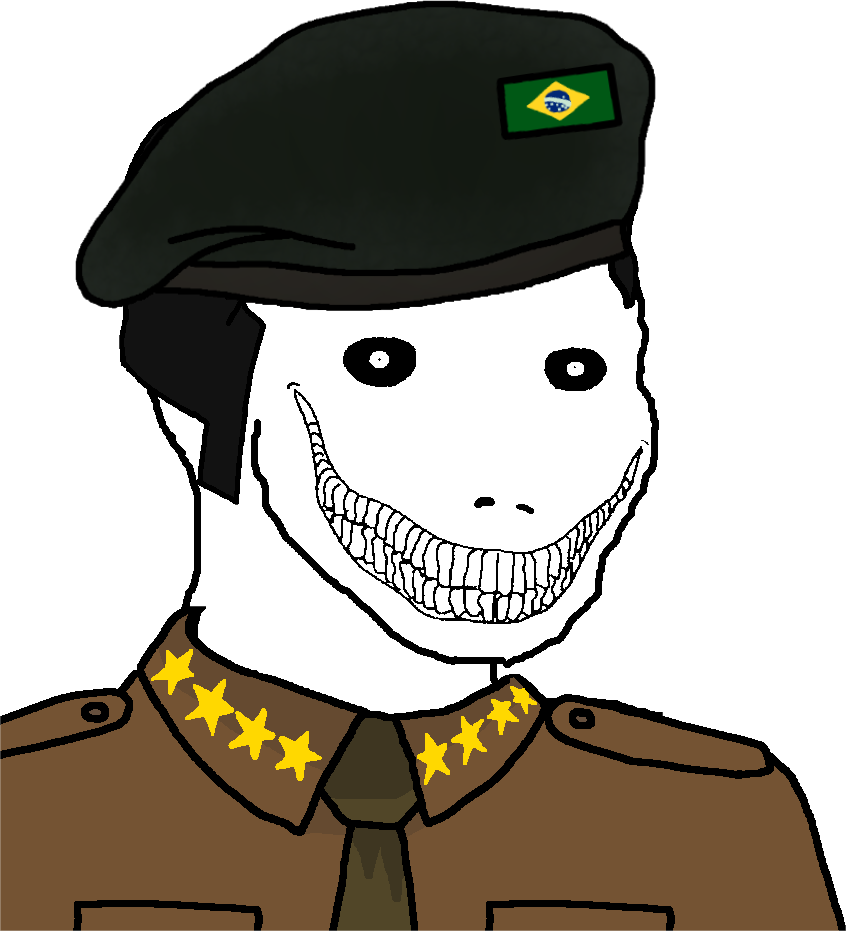
Label: 5_Oomer